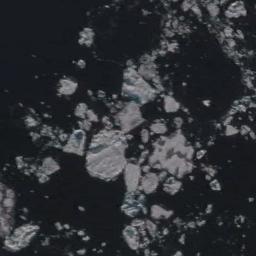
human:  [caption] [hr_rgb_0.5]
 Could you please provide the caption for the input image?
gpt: There are different shapes of sea ice .

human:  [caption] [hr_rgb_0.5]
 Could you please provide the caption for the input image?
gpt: A lot of sea ice of different sizes floats in the deep blue sea .

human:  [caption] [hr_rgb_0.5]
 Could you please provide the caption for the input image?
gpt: There are many ice on the dark blue sea .

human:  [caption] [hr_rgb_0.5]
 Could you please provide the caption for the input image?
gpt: Many ice cubes of various sizes are scattered floating on the blue sea .

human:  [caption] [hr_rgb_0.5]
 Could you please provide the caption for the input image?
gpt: There are many pieces of sea ice .